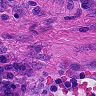
Metastatic tissue present: no